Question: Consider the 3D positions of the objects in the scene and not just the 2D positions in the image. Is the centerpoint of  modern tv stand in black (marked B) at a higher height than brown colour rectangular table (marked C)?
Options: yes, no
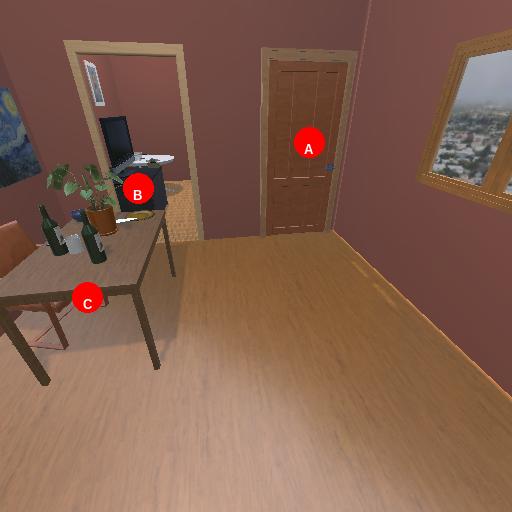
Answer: yes